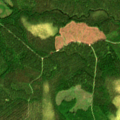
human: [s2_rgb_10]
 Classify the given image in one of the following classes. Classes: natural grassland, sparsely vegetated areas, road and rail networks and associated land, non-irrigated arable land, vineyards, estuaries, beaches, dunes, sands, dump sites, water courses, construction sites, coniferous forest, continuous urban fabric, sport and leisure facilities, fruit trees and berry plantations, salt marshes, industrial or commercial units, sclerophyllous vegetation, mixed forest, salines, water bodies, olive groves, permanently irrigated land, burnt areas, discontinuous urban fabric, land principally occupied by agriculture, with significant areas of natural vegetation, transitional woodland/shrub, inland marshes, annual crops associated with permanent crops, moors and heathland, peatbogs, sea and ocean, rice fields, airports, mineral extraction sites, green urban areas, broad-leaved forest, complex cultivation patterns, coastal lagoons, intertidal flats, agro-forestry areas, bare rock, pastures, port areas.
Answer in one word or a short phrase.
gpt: coniferous forest, mixed forest, peatbogs